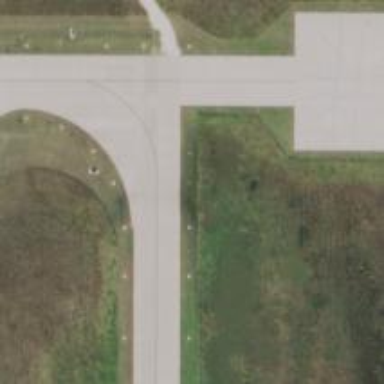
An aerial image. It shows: Image of taxiway at airport.